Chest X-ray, AP view. Patient: 78 years old, sex M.
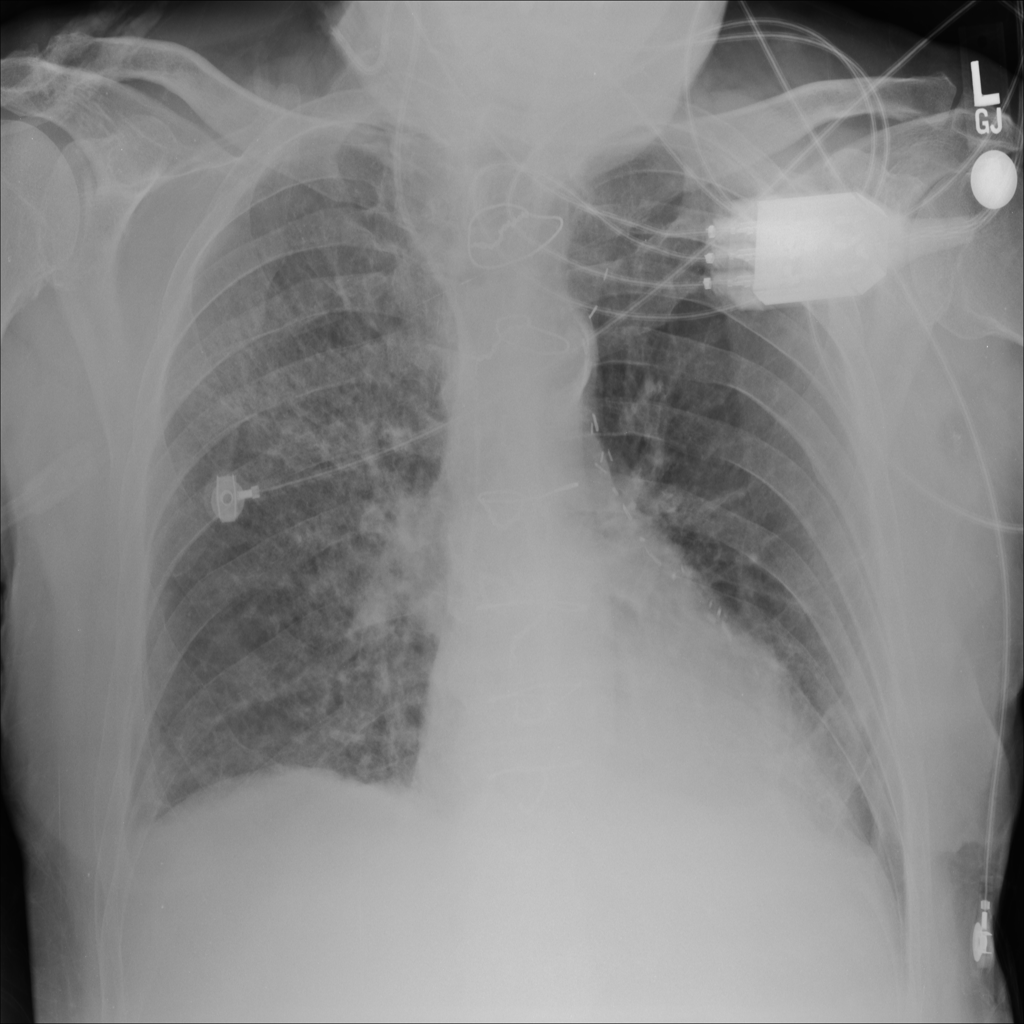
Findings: Infiltration